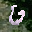
Label: 6